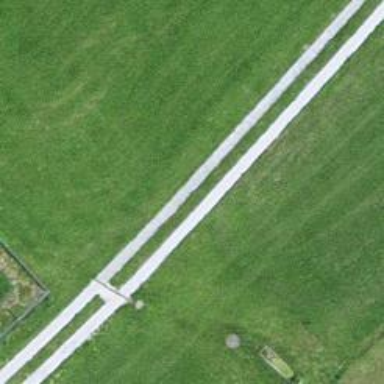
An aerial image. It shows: Gravel track with grade2 tracktype.